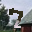
Label: 7